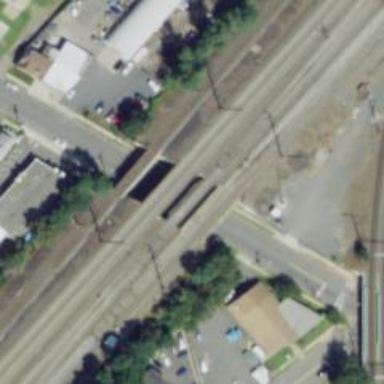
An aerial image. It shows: Bridge over railway with electrified contact lines.